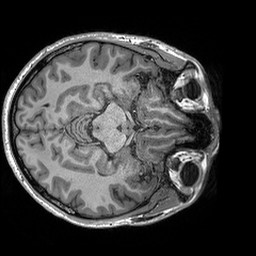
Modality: T1w
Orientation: axial
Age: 26
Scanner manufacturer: siemens
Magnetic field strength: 3 T
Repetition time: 2.3 s
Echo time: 0.00296 s